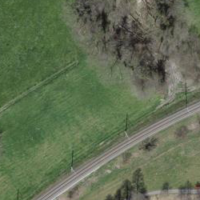
EUNIS habitat code: 25
Species observed at this site:
Cardamine pratensis
Mergus merganser